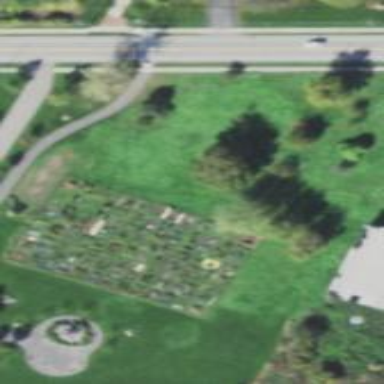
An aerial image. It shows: Community garden providing leisure land.